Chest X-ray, AP view. Patient: 16 years old, sex F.
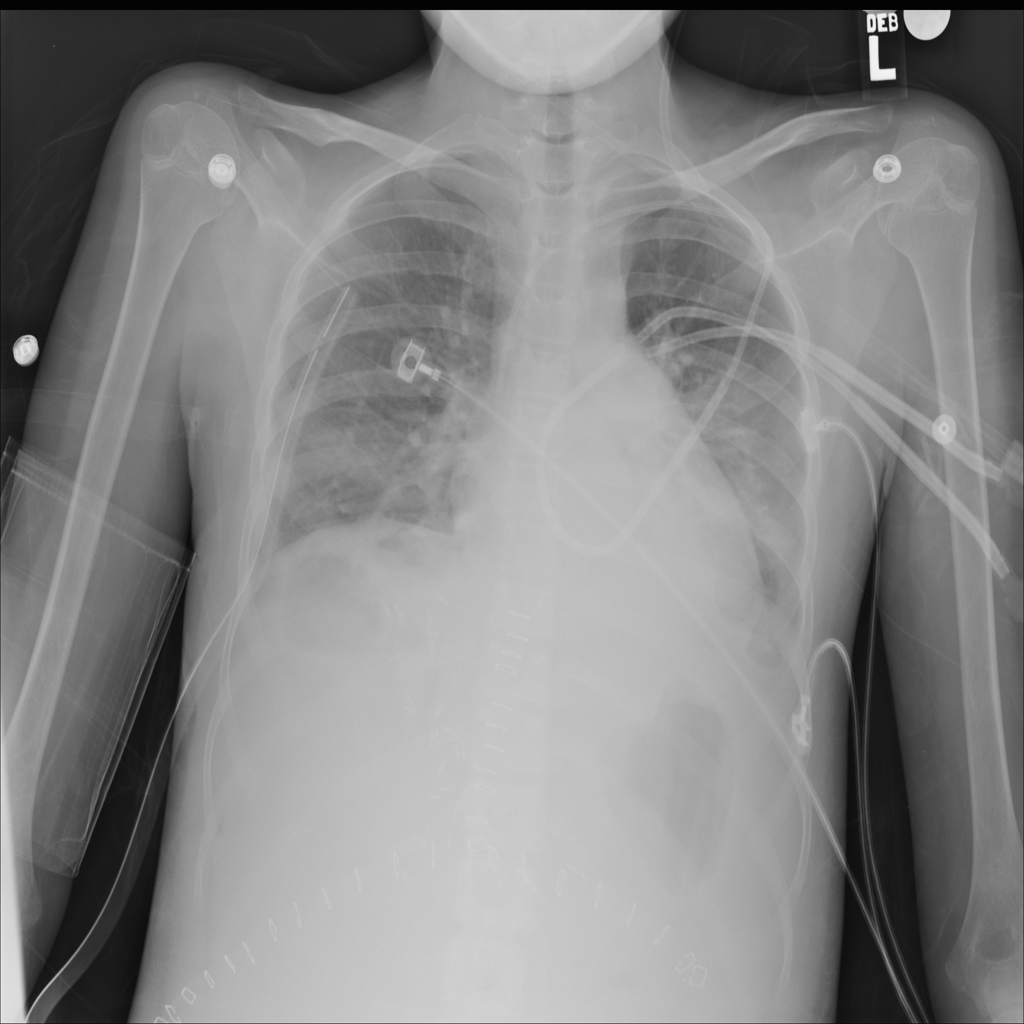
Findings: Consolidation, Pneumothorax